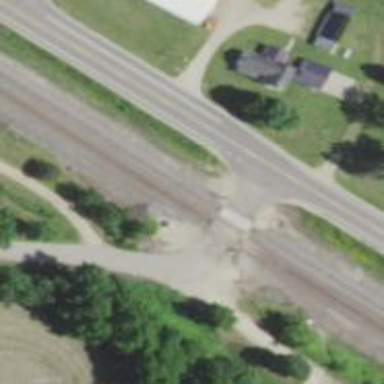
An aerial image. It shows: Railway level crossing.